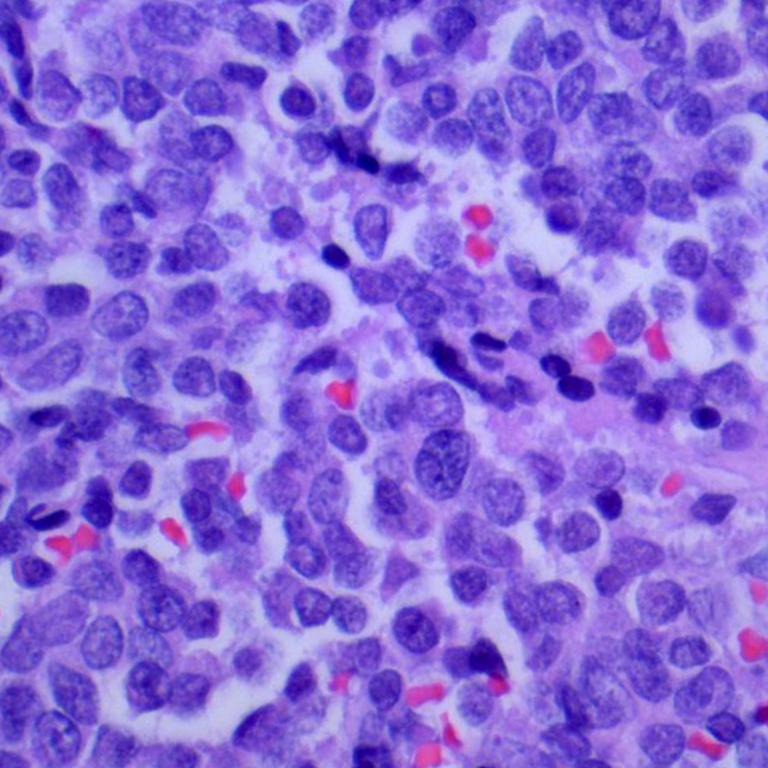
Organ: lung
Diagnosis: squamous carcinomas